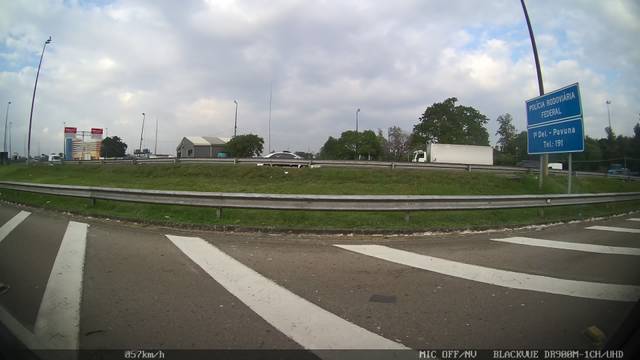
Region: Brazil
Coordinates: -22.818, -43.321